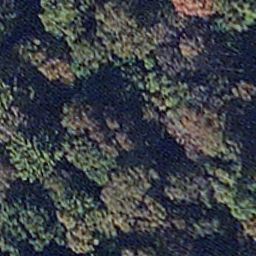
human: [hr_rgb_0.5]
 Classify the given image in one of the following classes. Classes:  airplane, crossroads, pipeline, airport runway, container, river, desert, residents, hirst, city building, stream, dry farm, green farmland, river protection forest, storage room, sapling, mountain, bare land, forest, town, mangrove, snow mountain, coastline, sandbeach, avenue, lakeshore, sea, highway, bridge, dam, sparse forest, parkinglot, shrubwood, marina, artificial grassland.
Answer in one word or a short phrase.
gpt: mangrove